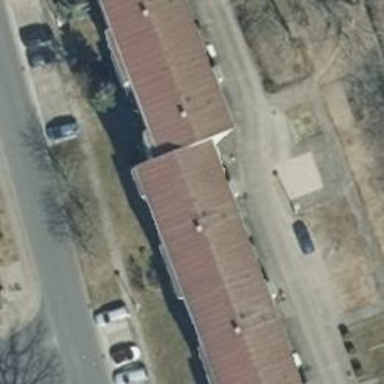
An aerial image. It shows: Gabled roof adorns the apartments building.